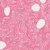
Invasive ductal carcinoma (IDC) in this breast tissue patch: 0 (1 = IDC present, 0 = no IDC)